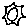
Label: sun